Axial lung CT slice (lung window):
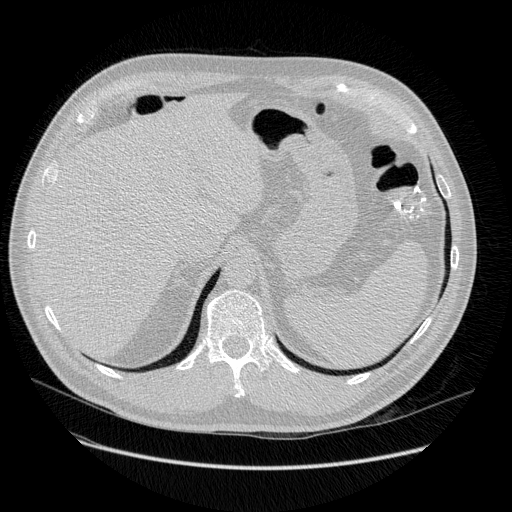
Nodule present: no